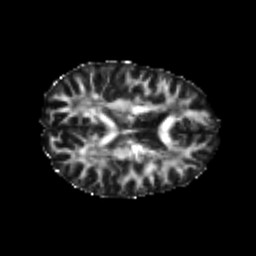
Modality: FA
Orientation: axial
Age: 25
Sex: female
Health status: healthy
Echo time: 0.074 s